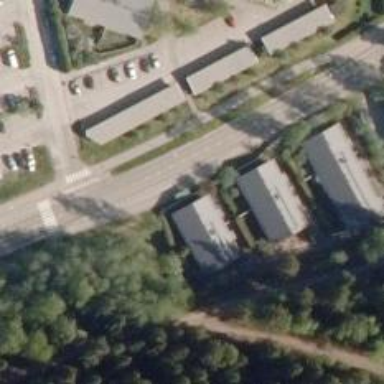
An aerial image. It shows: Footway.